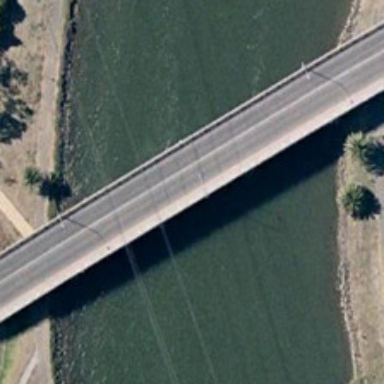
A bridge is on a river with several green trees in two sides of it .